Interaction volume radius: 10 \u00c5
Interaction volume height: 50 \u00c5
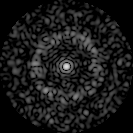
Disorder parameter: 0.8278